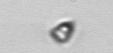
Label: Pyramimonas